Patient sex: F
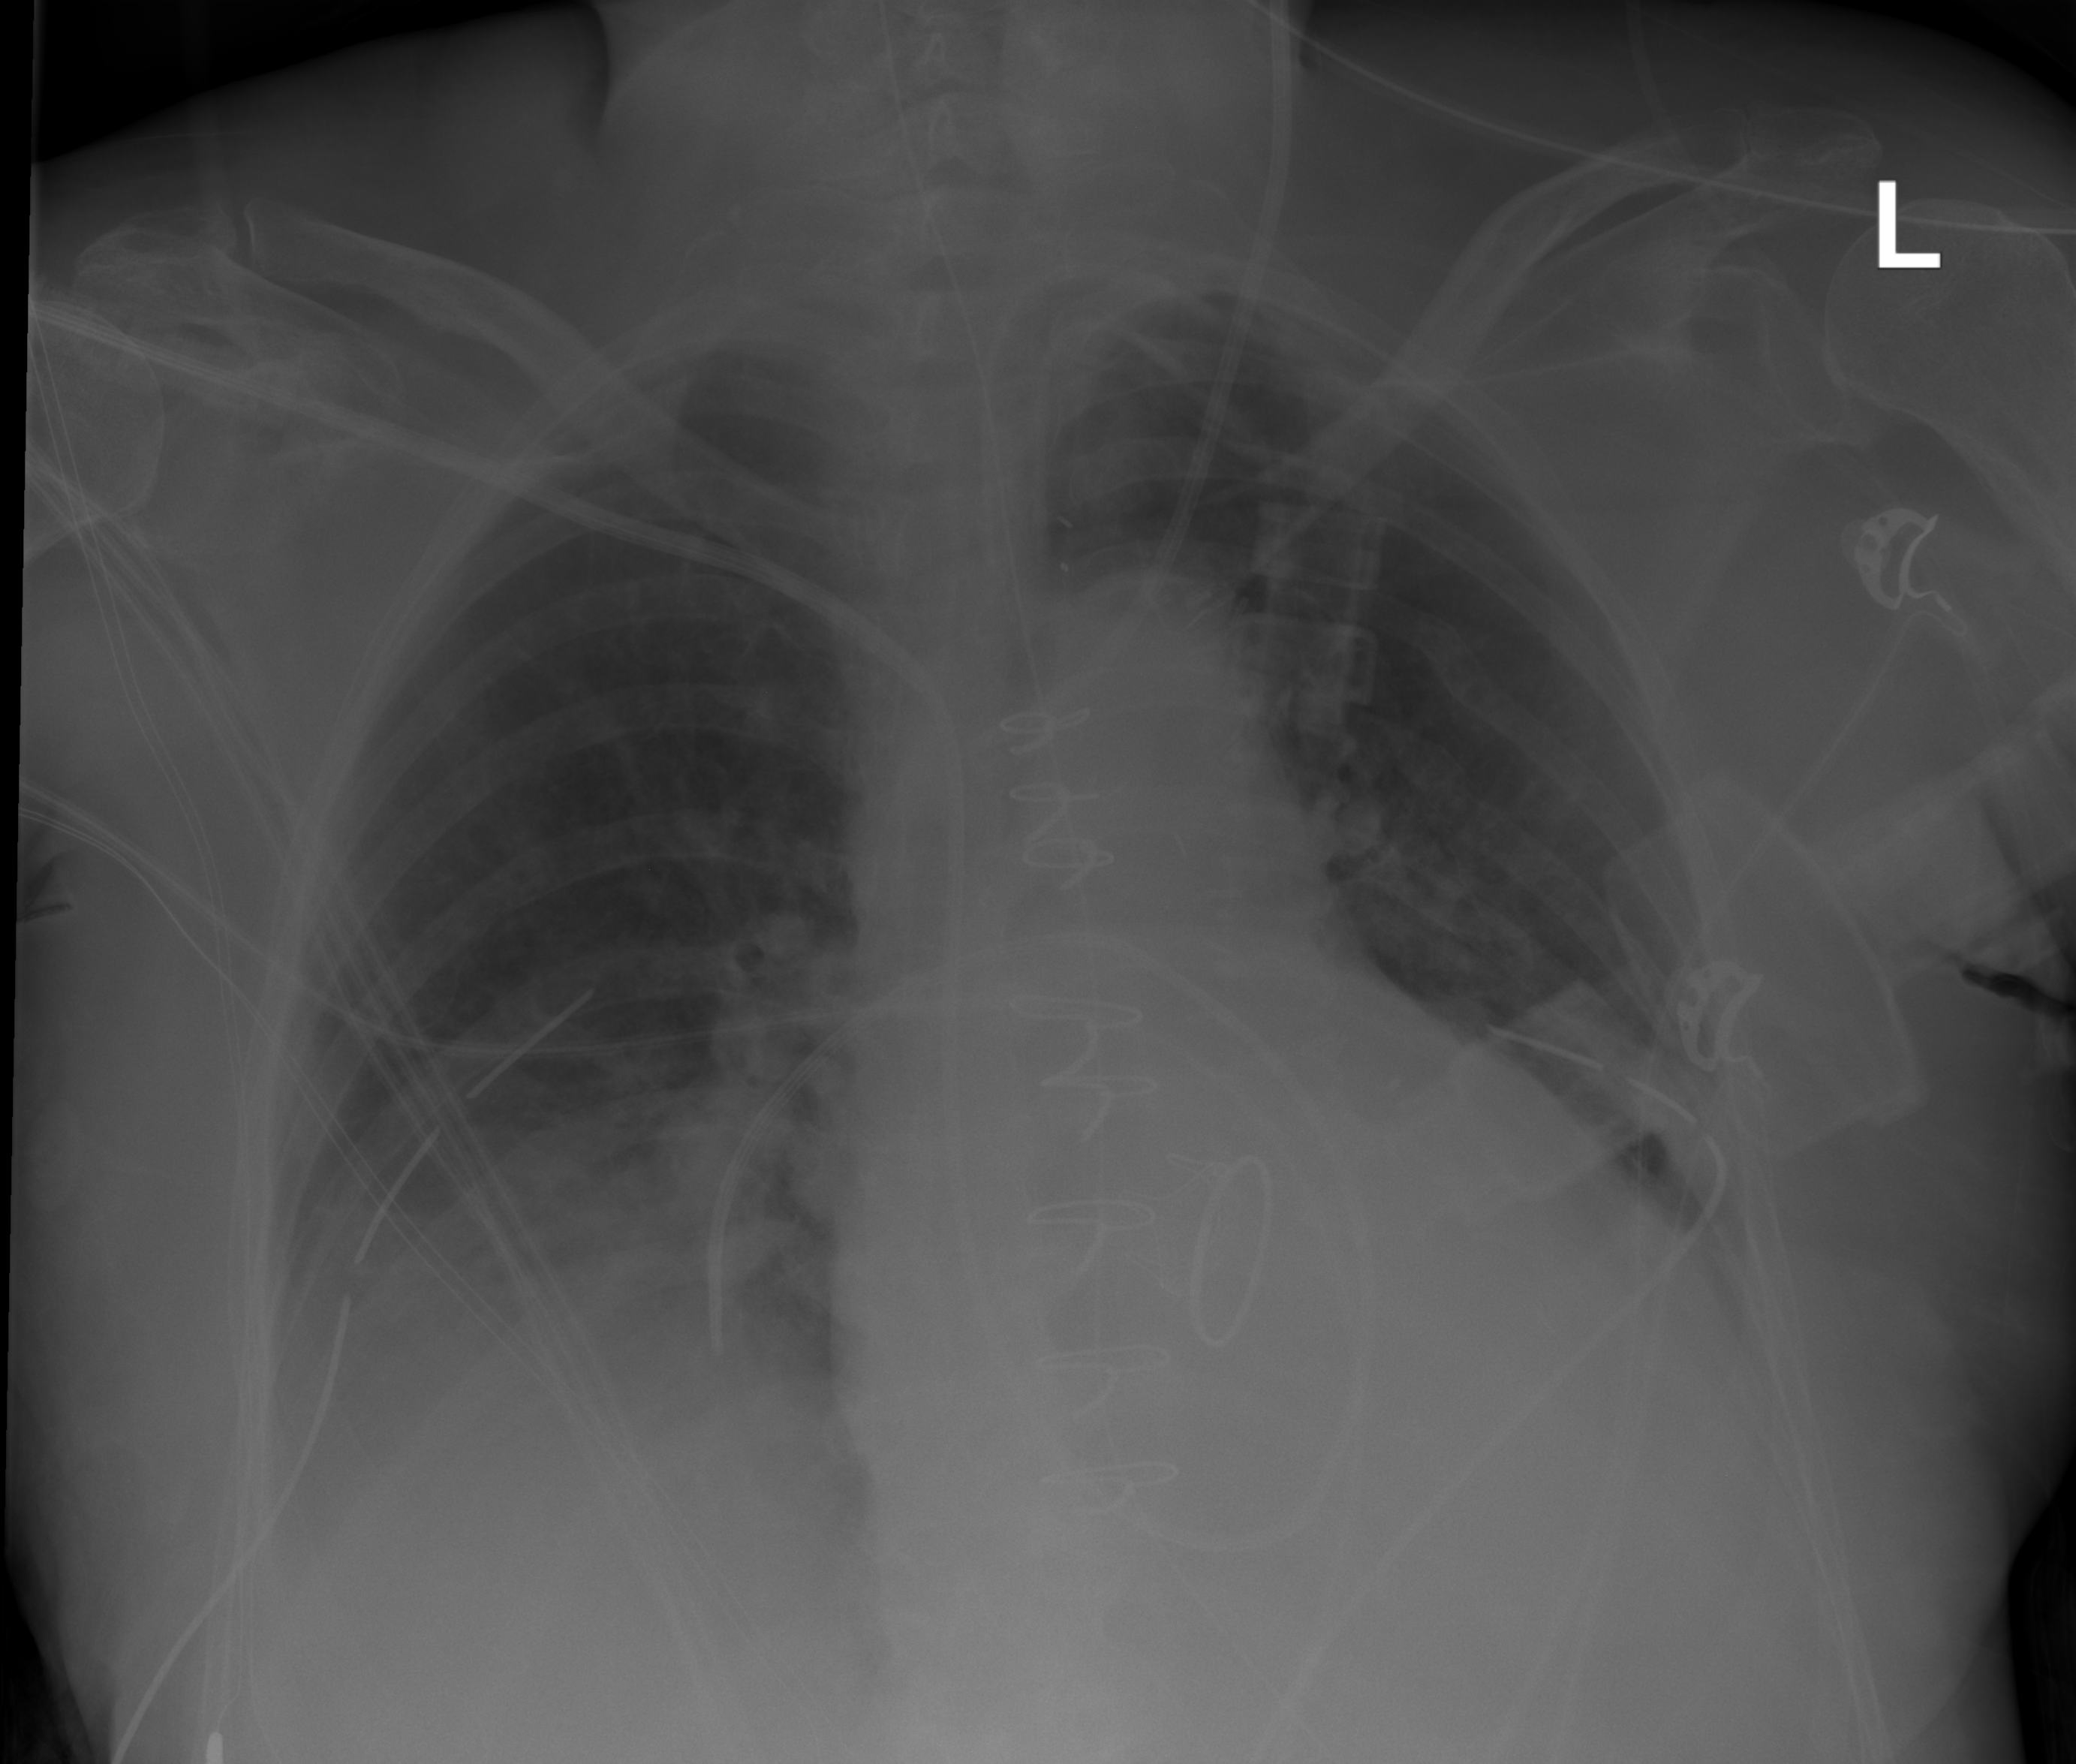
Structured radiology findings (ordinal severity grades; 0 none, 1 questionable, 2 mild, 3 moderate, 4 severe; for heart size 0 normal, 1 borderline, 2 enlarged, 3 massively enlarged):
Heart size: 2
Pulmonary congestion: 2
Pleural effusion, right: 2
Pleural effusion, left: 2
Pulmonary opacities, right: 2
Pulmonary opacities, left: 0
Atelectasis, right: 2
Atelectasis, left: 2